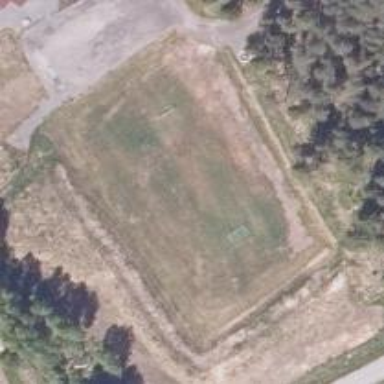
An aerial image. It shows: Grass pitch used for soccer.